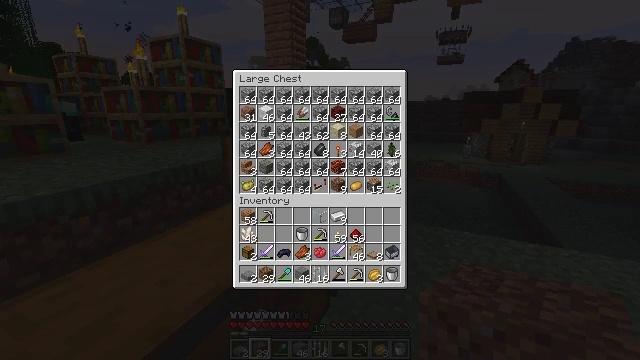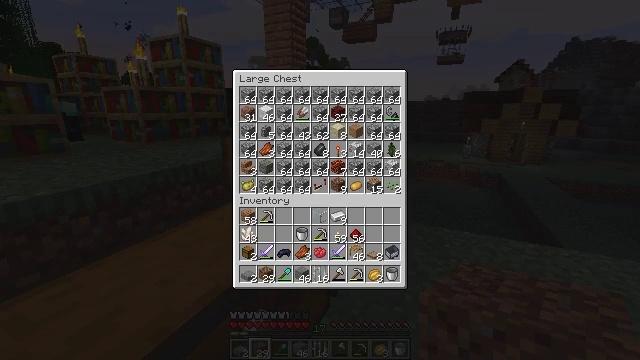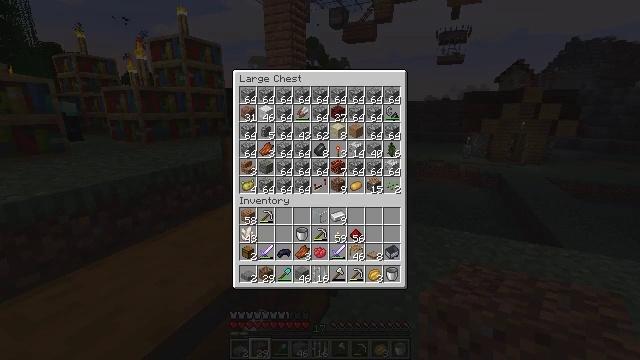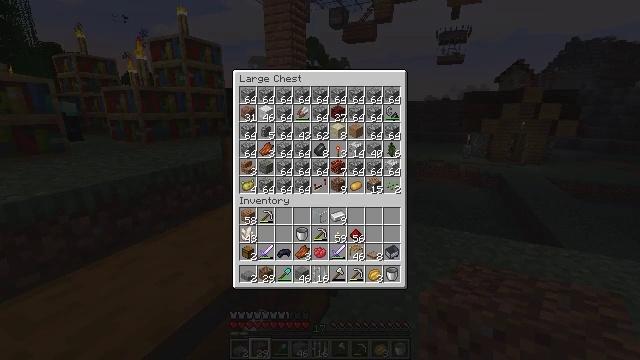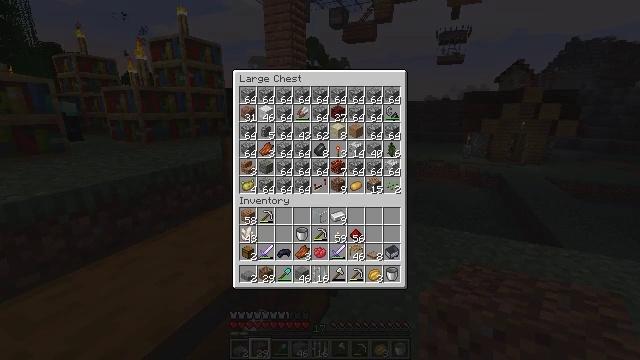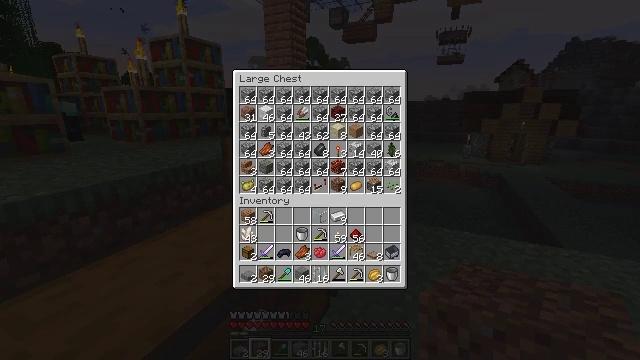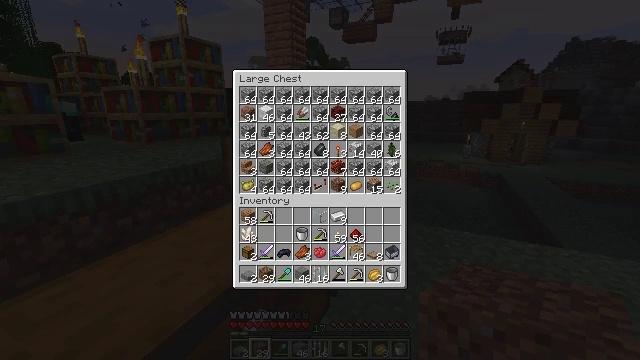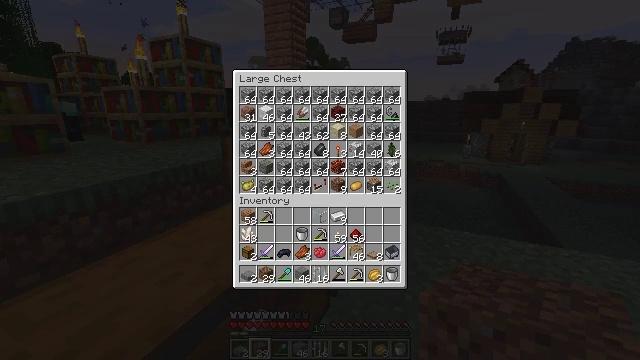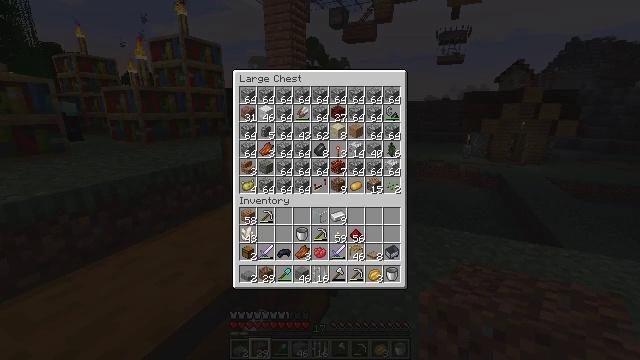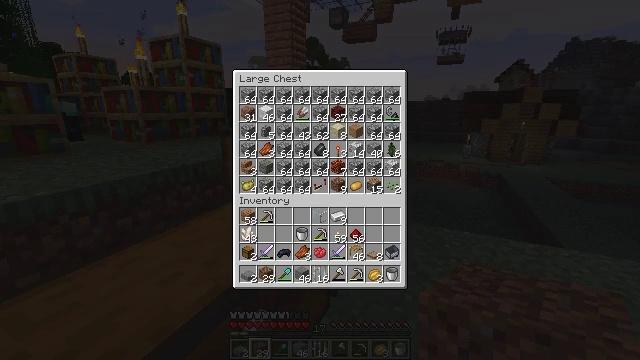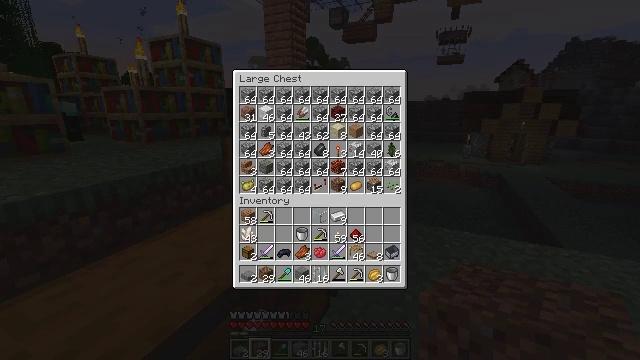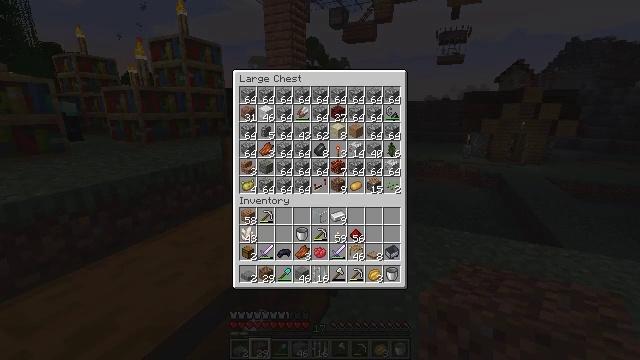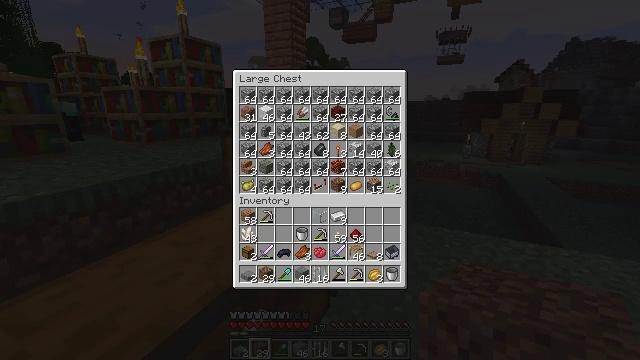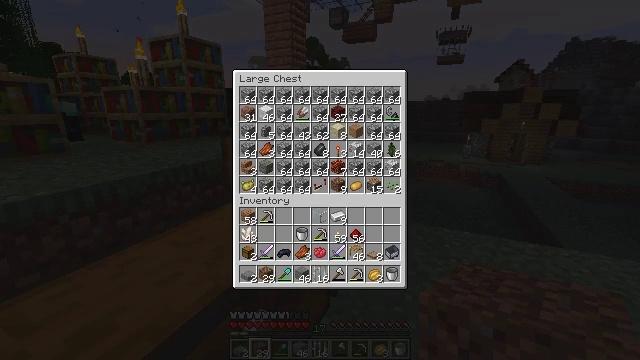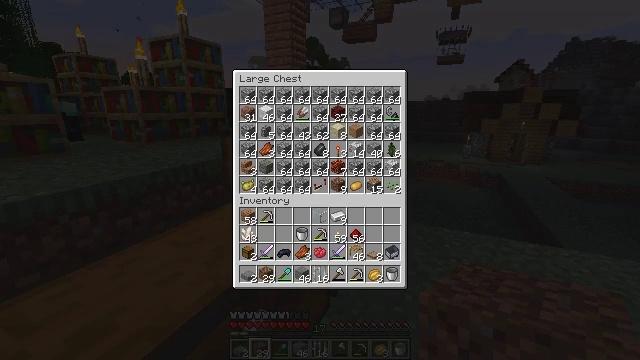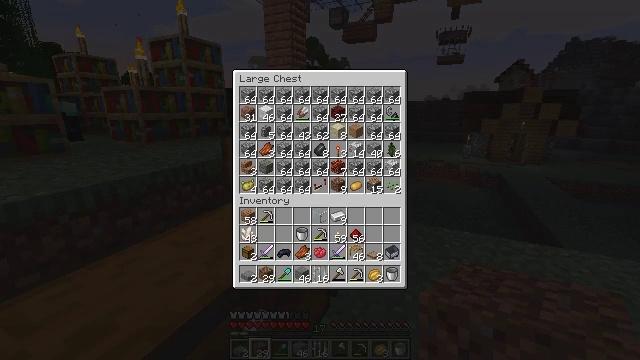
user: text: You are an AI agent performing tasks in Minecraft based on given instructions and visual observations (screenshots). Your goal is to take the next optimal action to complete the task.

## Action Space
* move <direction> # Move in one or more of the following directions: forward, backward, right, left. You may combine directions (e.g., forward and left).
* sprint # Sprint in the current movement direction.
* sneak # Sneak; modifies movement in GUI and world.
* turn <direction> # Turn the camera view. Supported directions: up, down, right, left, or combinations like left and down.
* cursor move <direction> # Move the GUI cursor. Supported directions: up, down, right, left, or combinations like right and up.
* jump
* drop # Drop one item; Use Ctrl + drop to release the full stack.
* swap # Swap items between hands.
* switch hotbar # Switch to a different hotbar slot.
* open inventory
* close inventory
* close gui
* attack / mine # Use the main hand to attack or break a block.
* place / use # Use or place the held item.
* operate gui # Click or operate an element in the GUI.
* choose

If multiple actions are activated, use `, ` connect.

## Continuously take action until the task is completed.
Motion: motion action
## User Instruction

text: Make a jungle sign with jungle wood planks.
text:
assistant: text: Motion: no_op
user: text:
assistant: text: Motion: no_op
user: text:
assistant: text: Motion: no_op
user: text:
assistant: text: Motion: no_op
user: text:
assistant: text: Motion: no_op
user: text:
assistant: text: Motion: no_op
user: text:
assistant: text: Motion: no_op
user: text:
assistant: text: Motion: no_op
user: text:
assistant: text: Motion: no_op
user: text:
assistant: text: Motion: no_op
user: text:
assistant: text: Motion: no_op
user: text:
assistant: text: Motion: no_op
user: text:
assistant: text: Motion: no_op
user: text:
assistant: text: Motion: no_op
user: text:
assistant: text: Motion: no_op
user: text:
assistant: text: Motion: no_op
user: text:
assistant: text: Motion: no_op
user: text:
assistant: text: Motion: no_op
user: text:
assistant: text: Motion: no_op
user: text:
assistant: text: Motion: no_op
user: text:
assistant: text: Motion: no_op
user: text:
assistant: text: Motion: no_op
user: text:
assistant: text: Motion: no_op
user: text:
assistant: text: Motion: close gui
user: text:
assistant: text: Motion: no_op
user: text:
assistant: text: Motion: turn left and down
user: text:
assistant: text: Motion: turn left and down
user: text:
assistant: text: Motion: turn left
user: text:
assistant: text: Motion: turn left
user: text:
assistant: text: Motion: turn left